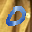
Label: 0